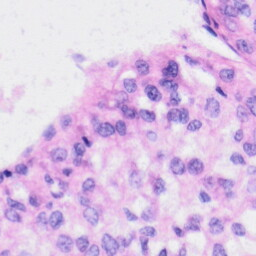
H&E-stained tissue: Liver